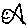
Label: fish